Field crop: maize
Growth stage: 2
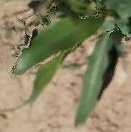
Species: maize